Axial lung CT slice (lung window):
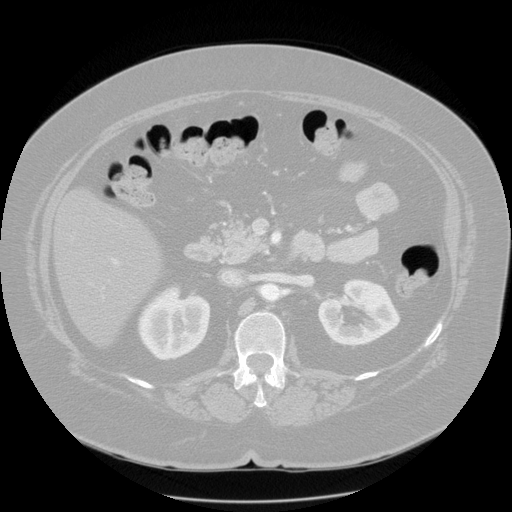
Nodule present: no